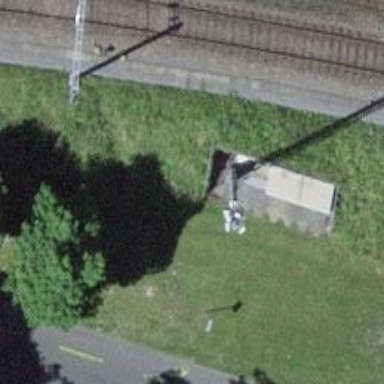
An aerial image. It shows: Communication mast tower.